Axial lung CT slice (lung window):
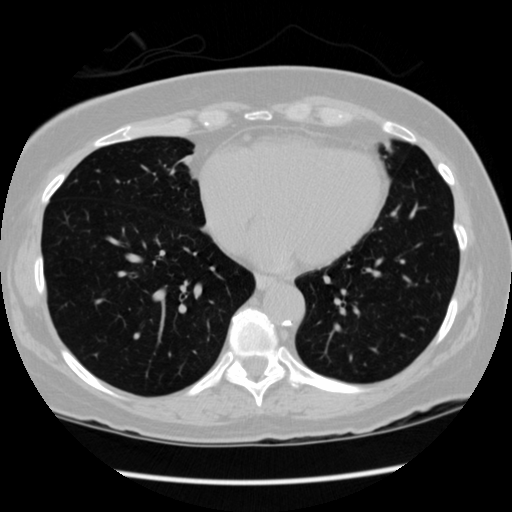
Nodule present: no